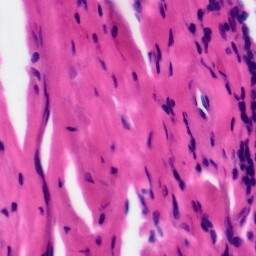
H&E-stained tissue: Tonsil